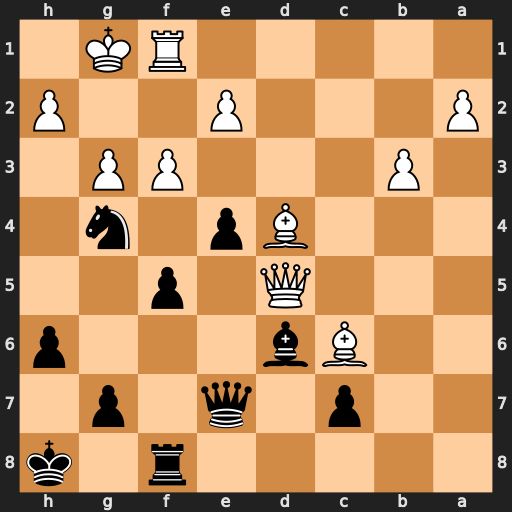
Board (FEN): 5r1k/2p1q1p1/2Bb3p/3Q1p2/3Bp1n1/1P3PP1/P3P2P/5RK1
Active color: b
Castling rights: -
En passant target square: -
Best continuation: Nxh2 f4 Nxf1